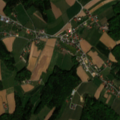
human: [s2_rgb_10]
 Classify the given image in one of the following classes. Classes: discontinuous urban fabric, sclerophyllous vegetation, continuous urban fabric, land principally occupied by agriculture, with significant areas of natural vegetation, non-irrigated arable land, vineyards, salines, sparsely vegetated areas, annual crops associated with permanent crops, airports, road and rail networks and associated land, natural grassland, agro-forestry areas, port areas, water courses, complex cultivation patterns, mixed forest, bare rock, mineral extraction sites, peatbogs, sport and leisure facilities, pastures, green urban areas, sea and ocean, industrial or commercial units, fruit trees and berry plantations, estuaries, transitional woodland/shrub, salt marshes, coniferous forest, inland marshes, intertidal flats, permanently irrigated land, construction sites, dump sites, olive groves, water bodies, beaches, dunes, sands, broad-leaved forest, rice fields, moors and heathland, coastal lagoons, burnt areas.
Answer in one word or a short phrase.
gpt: complex cultivation patterns, broad-leaved forest, mixed forest